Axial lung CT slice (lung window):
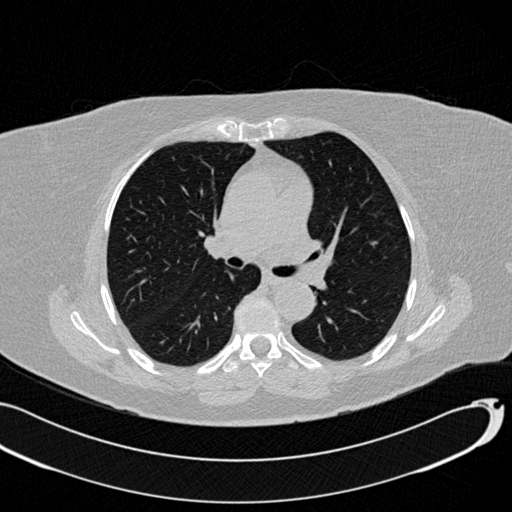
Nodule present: no